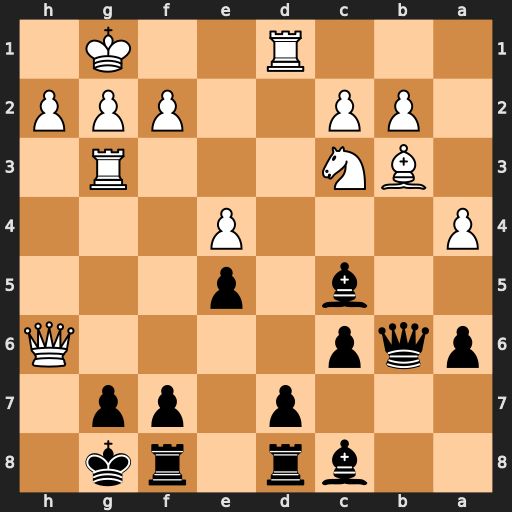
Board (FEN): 2br1rk1/3p1pp1/pqp4Q/2b1p3/P3P3/1BN3R1/1PP2PPP/3R2K1
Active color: b
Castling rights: -
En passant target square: -
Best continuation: Bxf2+ Kh1 Bxg3